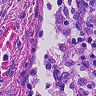
Metastatic tissue present: yes